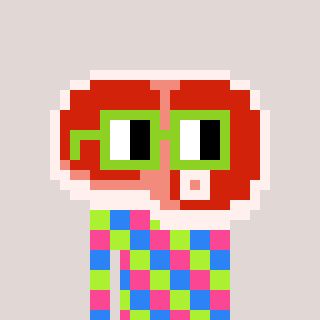
a pixel art character with square light green glasses, a steak-shaped head and a orange-colored body on a warm background